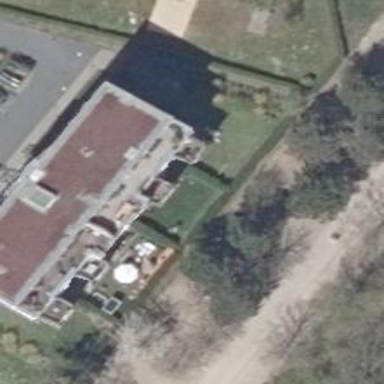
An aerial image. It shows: Apartment building with flat roof.